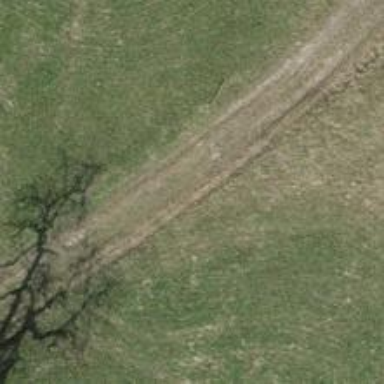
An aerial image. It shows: Agricultural track with gravel surface of grade 4.